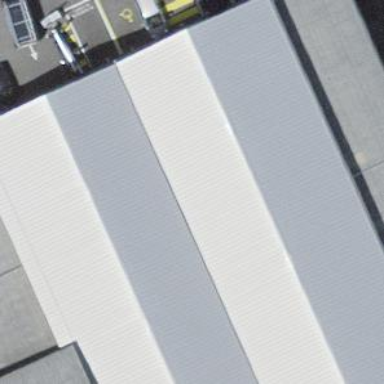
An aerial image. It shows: Outdoor shop.